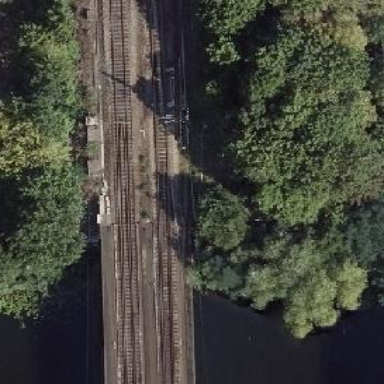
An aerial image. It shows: Bridge over electrified railway with contact lines.